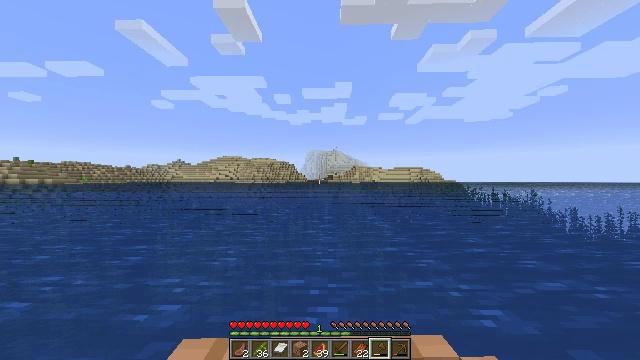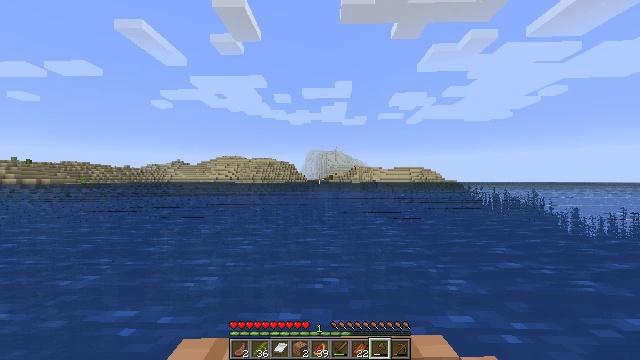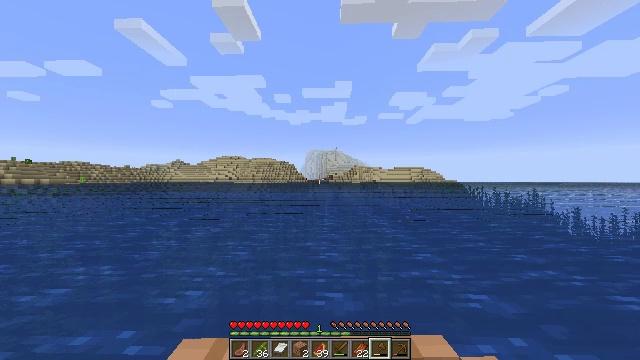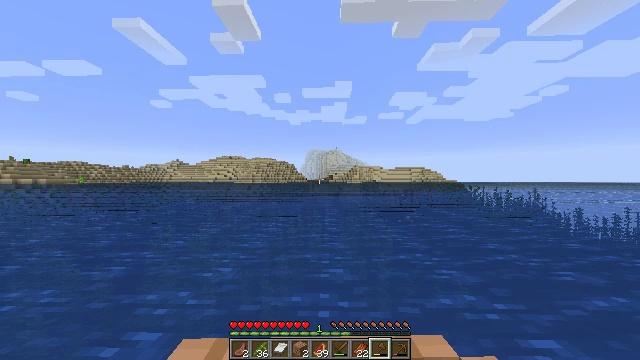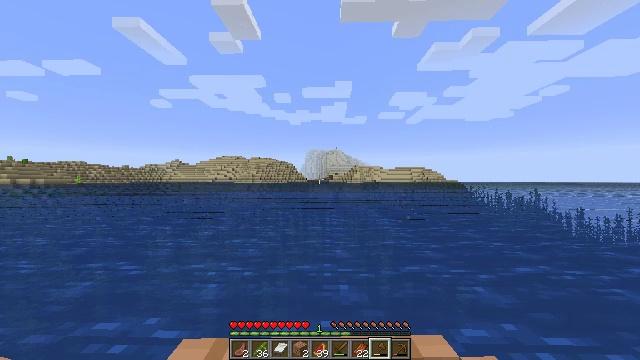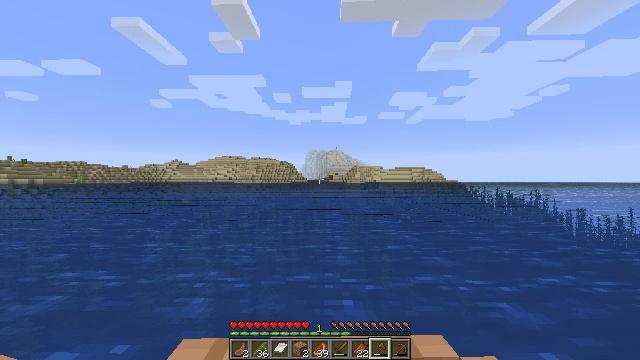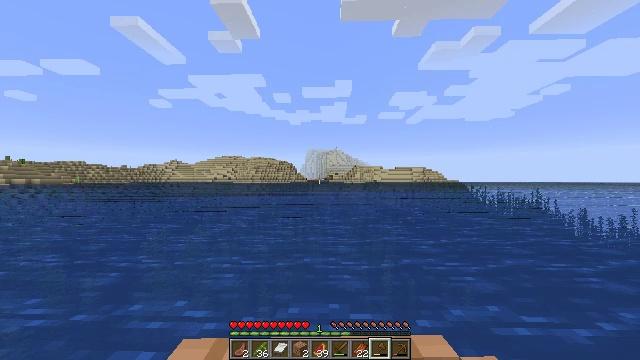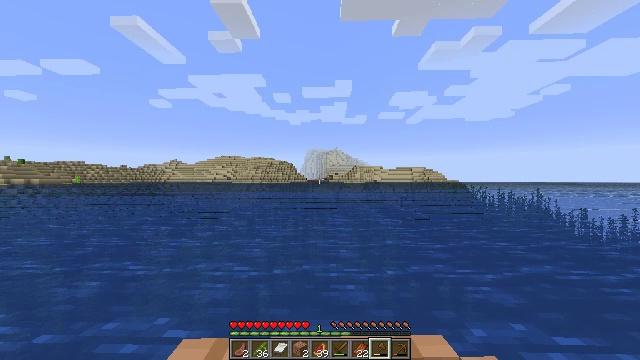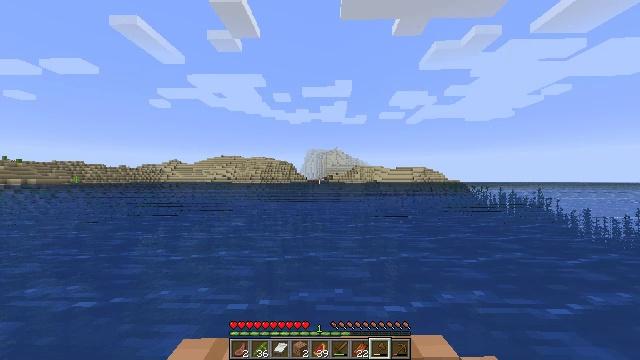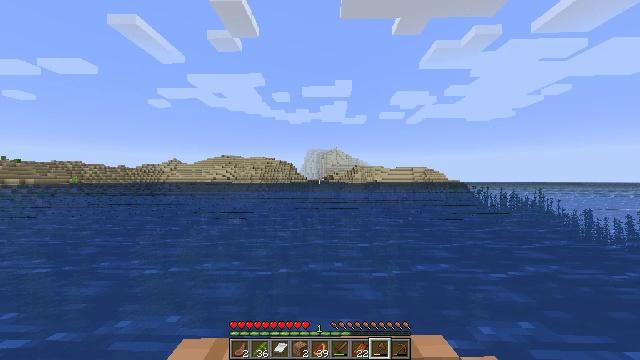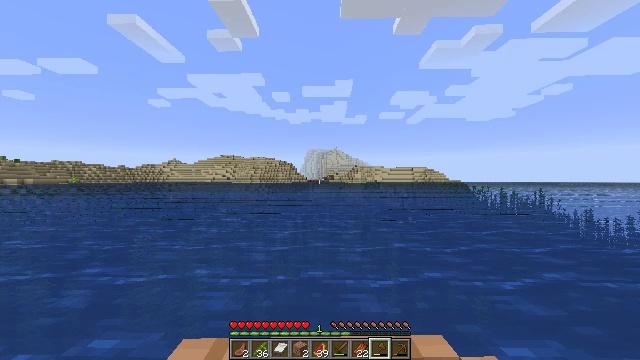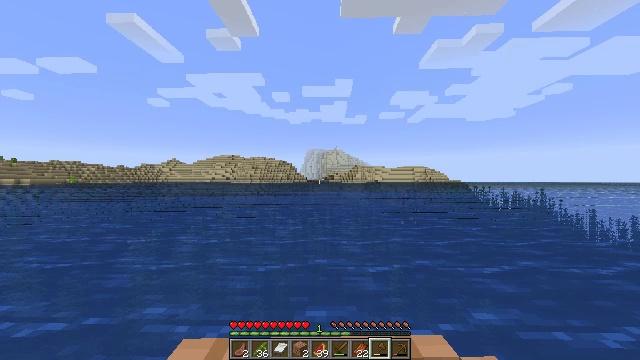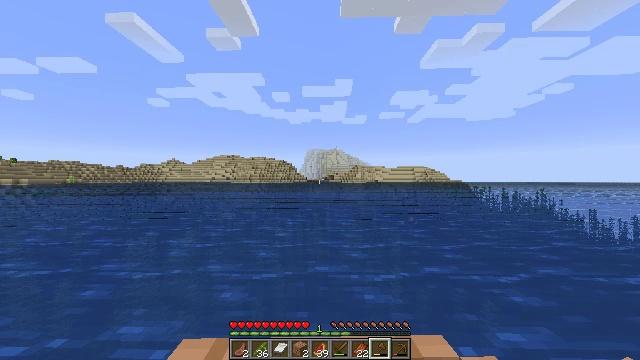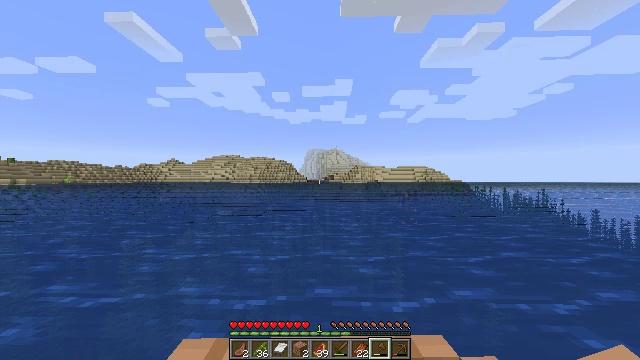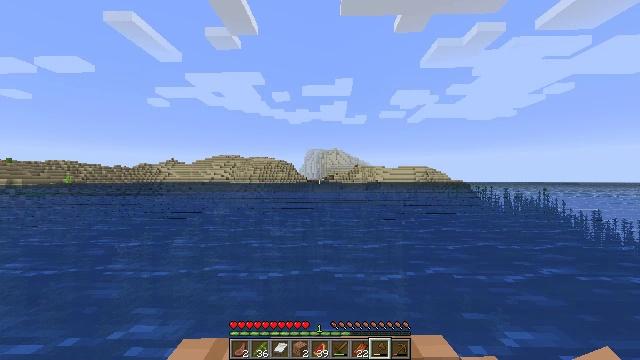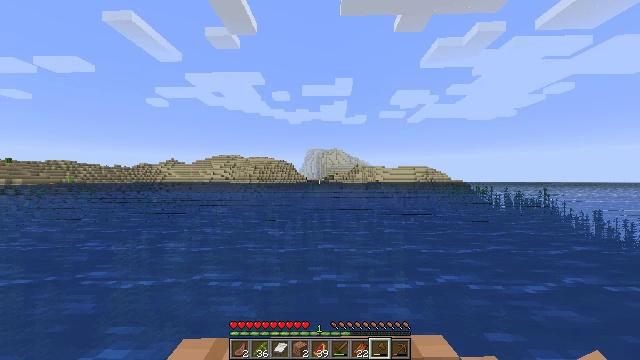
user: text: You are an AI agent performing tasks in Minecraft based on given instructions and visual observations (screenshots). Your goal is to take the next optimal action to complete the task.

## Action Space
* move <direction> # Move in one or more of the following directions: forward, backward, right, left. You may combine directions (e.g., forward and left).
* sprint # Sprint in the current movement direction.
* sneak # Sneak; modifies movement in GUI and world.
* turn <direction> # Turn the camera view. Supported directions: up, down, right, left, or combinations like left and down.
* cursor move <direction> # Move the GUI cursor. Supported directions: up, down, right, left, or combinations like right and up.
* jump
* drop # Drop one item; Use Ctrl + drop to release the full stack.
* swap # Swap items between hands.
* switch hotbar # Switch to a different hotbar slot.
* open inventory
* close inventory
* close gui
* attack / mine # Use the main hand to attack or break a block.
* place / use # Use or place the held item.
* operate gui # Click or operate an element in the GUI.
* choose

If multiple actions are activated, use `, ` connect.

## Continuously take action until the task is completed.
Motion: motion action
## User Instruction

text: Collect kelp plant from the sea.
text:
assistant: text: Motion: move forward
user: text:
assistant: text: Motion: move forward
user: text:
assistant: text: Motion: move forward
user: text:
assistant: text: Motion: move forward
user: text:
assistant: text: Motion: move forward
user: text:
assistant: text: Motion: move forward
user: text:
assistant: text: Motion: move forward
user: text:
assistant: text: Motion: move forward
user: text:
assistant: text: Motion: move forward
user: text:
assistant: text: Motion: move forward
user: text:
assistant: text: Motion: move forward
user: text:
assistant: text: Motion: move forward
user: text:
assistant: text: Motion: move forward
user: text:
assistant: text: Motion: move forward
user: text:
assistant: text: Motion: move forward
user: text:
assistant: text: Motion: move forward
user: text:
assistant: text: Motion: move forward
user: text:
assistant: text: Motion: move forward
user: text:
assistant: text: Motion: move forward
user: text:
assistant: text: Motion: move forward
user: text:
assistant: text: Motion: move forward
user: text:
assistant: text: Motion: move forward
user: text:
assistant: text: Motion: move forward
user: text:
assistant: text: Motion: move forward
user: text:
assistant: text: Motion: move forward
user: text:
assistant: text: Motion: move forward
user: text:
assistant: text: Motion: move forward
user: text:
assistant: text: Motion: move forward
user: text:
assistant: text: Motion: move forward
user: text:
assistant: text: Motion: move forward